Question: I'm working on a Python script that uses the scissor character (9986 - ✂️) and I'm trying to port my code to Mac, but I'm running into this error.
The scissor character shows up fine when run from IDLE (Python 3.2.5 - OS X 10.4.11 iBook G4 PPC) and the code works entirely fine on Ubuntu 13.10, but when I attempt to run this in the terminal I get this error/traceback:
'''
Traceback (most recent call last):
File "snippets-convert.py", line 352, in <module>
main()
File "snippets-convert.py", line 41, in main
menu()
File "snippets-convert.py", line 47, in menu
print ("| ",snipper.decode(),"PySnipt'd",snipper.decode()," |")
UnicodeEncodeError: 'ascii' codec can't encode character '✂️' in position 0: ordinal not in range(128)
'''
and the code that is giving me the problem:
'print ("| ",chr(9986),"PySnipt'd",chr(9986)," |")'
Doesn't this signal that the terminal doesn't have the capability to display that character? I know this is an old system, but it is currently the only system I have to use. Could the age of the OS is interfering with the program?
I've read over these questions:
- <URL> - Not sure if this applies, he's using a GUI, getting input, and all in Greek.
What's causing this error? Is it the age of the system/OS, the version of Python, or some programming error?
:
This error crops up later with this duplicate issue (just thought I'd add it as it is within the same program and is the same error):
'''
Traceback (most recent call last):
File "snippets-convert.py", line 353, in <module>
main()
File "snippets-convert.py", line 41, in main
menu()
File "snippets-convert.py", line 75, in menu
main()
File "snippets-convert.py", line 41, in main
menu()
File "snippets-convert.py", line 62, in menu
search()
File "snippets-convert.py", line 229, in search
print_results(search_returned) # Print the results for the user
File "snippets-convert.py", line 287, in print_results
getPath(toRead) # Get the path for the snippet
File "snippets-convert.py", line 324, in getPath
snipXMLParse(path)
File "snippets-convert.py", line 344, in snipXMLParse
print (chr(164),child.text)
UnicodeEncodeError: 'ascii' codec can't encode character '$?' in position 0: ordinal not in range(128)
'''
I went into the terminal character settings and it does in fact support that character (as you can see in this screenshot:

when I insert it into terminal it prints out this: '✂️' and when I press I get this: '-bash: ✂️: command not found'
Ran commands as @J.F. Sebastian asked:
'python3 test-io-encoding.py':
'''
PYTHONIOENCODING: None
locale(False): US-ASCII
device(stdout): US-ASCII
stdout.encoding: US-ASCII
device(stderr): US-ASCII
stderr.encoding: US-ASCII
device(stdin): US-ASCII
stdin.encoding: US-ASCII
locale(False): US-ASCII
locale(True): US-ASCII
'''
'python3 -S test-io-encoding.py':
'''
PYTHONIOENCODING: None
locale(False): US-ASCII
device(stdout): US-ASCII
stdout.encoding: US-ASCII
device(stderr): US-ASCII
stderr.encoding: US-ASCII
device(stdin): US-ASCII
stdin.encoding: US-ASCII
locale(False): US-ASCII
locale(True): US-ASCII
'''
Tried the "hackerish" solution provided by @PauloBu:
As you can see, this caused one (Yay!) scissor, but I am now getting a new error. Traceback/error:
'''
+-=============================-+
✂️Traceback (most recent call last):
File "snippets-convert.py", line 357, in <module>
main()
File "snippets-convert.py", line 44, in main
menu()
File "snippets-convert.py", line 52, in menu
print("| "+sys.stdout.buffer.write(chr(9986).encode('UTF-8'))+" PySnipt'd "+ sys.stdout.buffer.write(chr(9986).encode('UTF-8'))+" |")
TypeError: Can't convert 'int' object to str implicitly
'''
Added results of @PauloBu's fix:
'''
+-=============================-+
|
✂️ PySnipt'd
✂️ |
+-=============================-+
'''
:
And his fix for his fix:
'''
+-=============================-+
✂️✂️| PySnipt'd |
+-=============================-+
'''
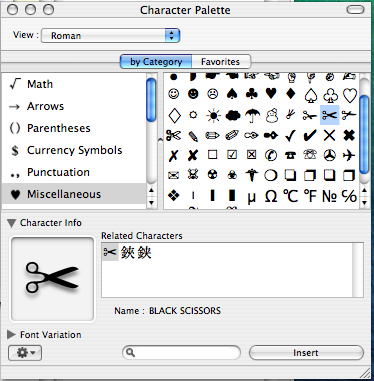
Answer: When Python prints and output, it automatically encodes it to the target medium. If it is a file, UTF-8 will be used as default and everyone will be happy, but if it is a terminal, Python will figure out the encoding the terminal is using and will try to encode the output using that one.
This means that if your terminal is using 'ascii' as encoding, Python is trying to encode 'scissor' char to ascii. Of course, ascii doesn't support it so you get Unicode decode error.
This is why . Explicit is better than implicit remember? To fix your code you may do:
'''
import sys
sys.stdout.buffer.write(chr(9986).encode('utf8'))
'''
This seems a bit hackerish. You can also set PYTHONIOENCODING=utf-8 before executing the script. I'am uncomfortable with both solutions. Probably your console doesn't support utf-8 and you see gibberish. But your program will be behaving correctly.
What I strongly recommend if you need to show correct output on your console is to set your console to use another encoding, one that support 'scissor' character. (utf-8 perhaps). On Linux, that can be achieve by doing: 'export lang=UTF_8'. On Windows you change the console's code page with 'chcp'. Just figure out how to set utf8 in yours and IMHO that'll be the best solution.
---
You can't mix 'print' and 'sys.stdout.write' because they're basically the same. Regarding to your code, the hackerish way would be like this:
'''
sys.stdout.buffer.write(("| "+ chr(9986) +" PySnipt'd " + chr(9986)+" |").encode('utf8'))
'''
I suggest you to take a read at the docs to see what's going on under the hood with 'print' function and with 'sys.stdout': <URL>
Hope this helps!